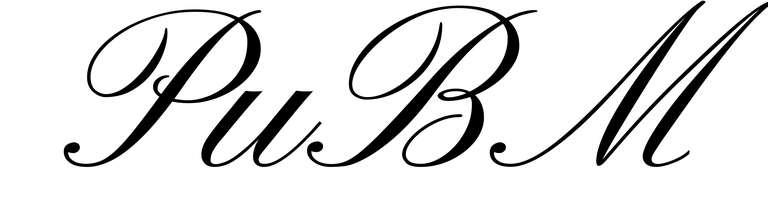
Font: PinyonScript-Regular